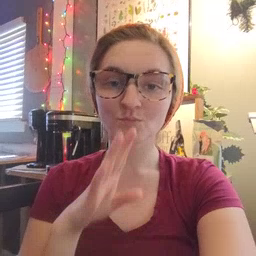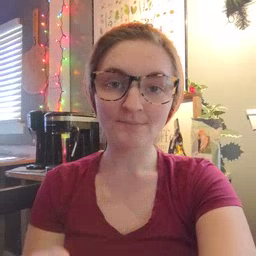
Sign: quiet